Field crop: tomato
Growth stage: 2
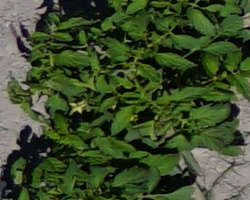
Species: tomato